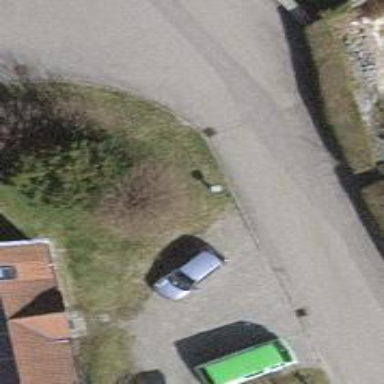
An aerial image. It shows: Residential road.